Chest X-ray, PA view. Patient: 52 years old, sex F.
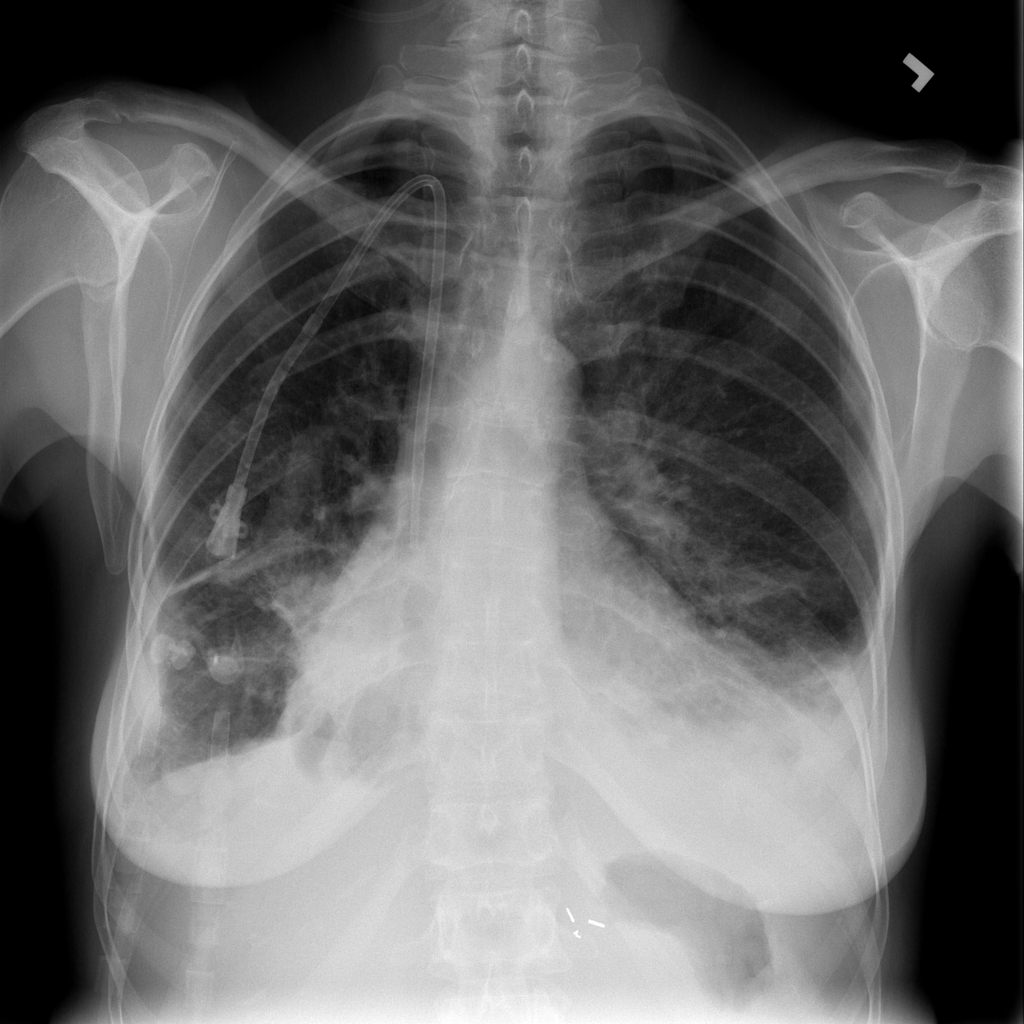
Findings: Consolidation